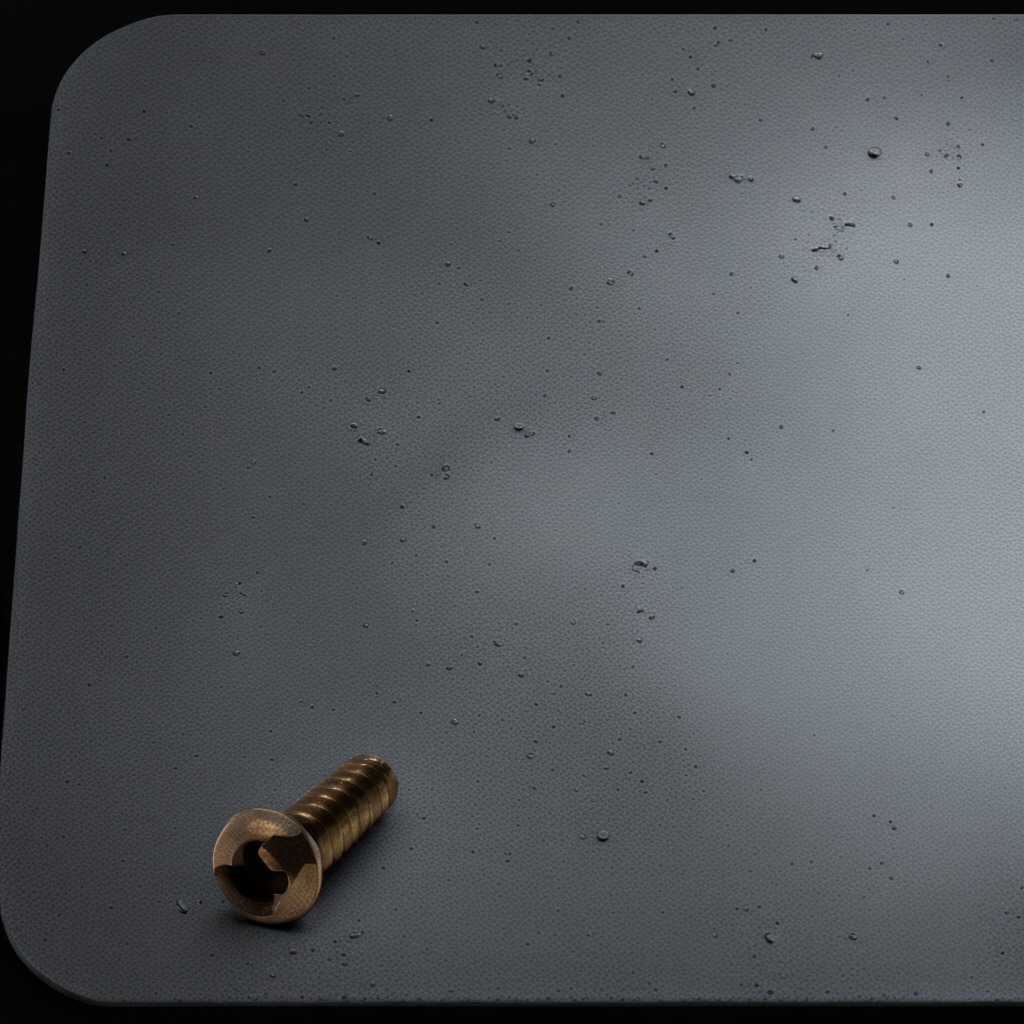
A metal screw is lying on the clean granite table inside a workshop at night.